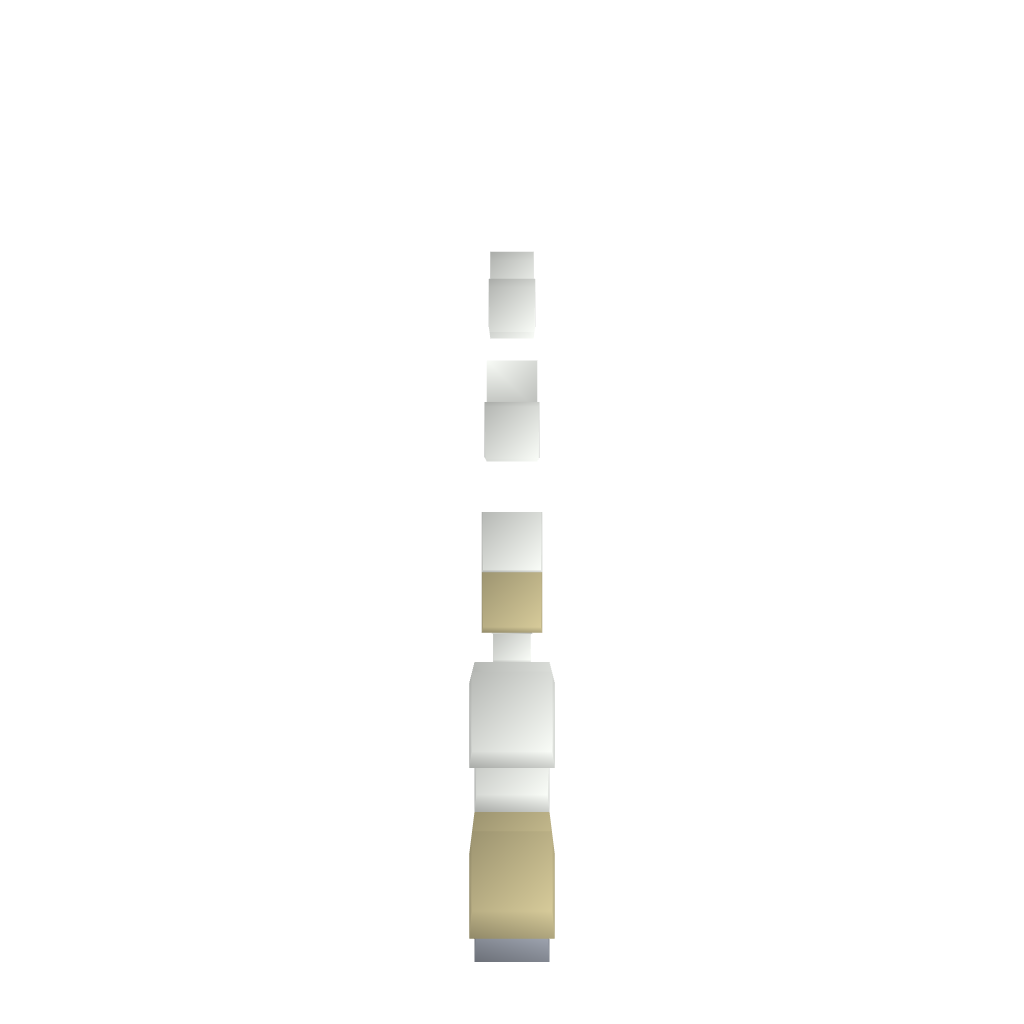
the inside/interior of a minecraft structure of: King's Quest